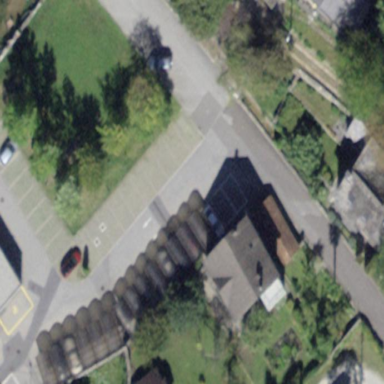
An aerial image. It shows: Parking area.